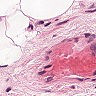
Metastatic tissue present: no